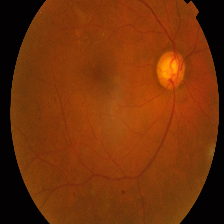
Diabetic retinopathy grade: Proliferative DR